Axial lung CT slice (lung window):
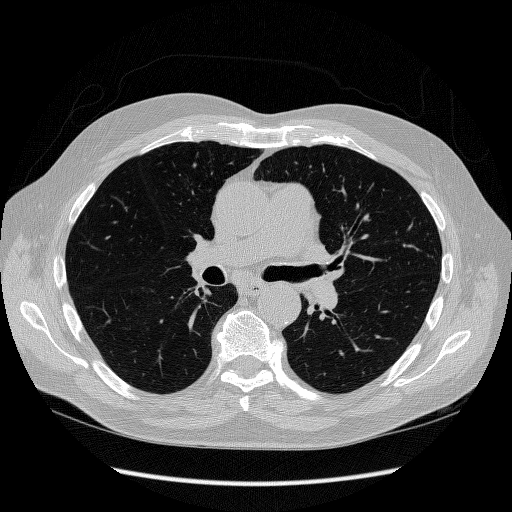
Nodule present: no